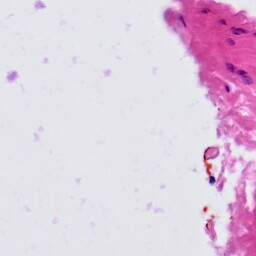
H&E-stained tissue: Prostate